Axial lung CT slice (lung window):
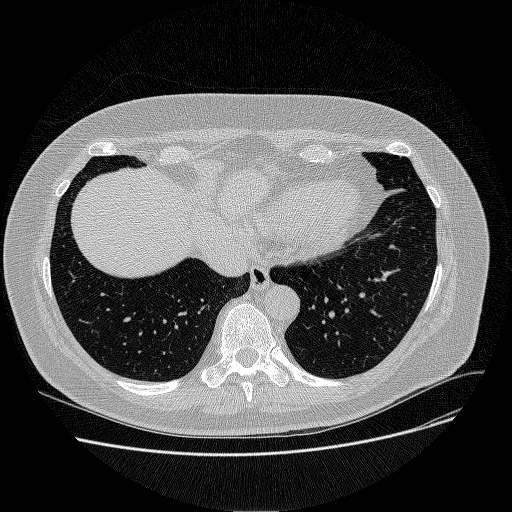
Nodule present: no